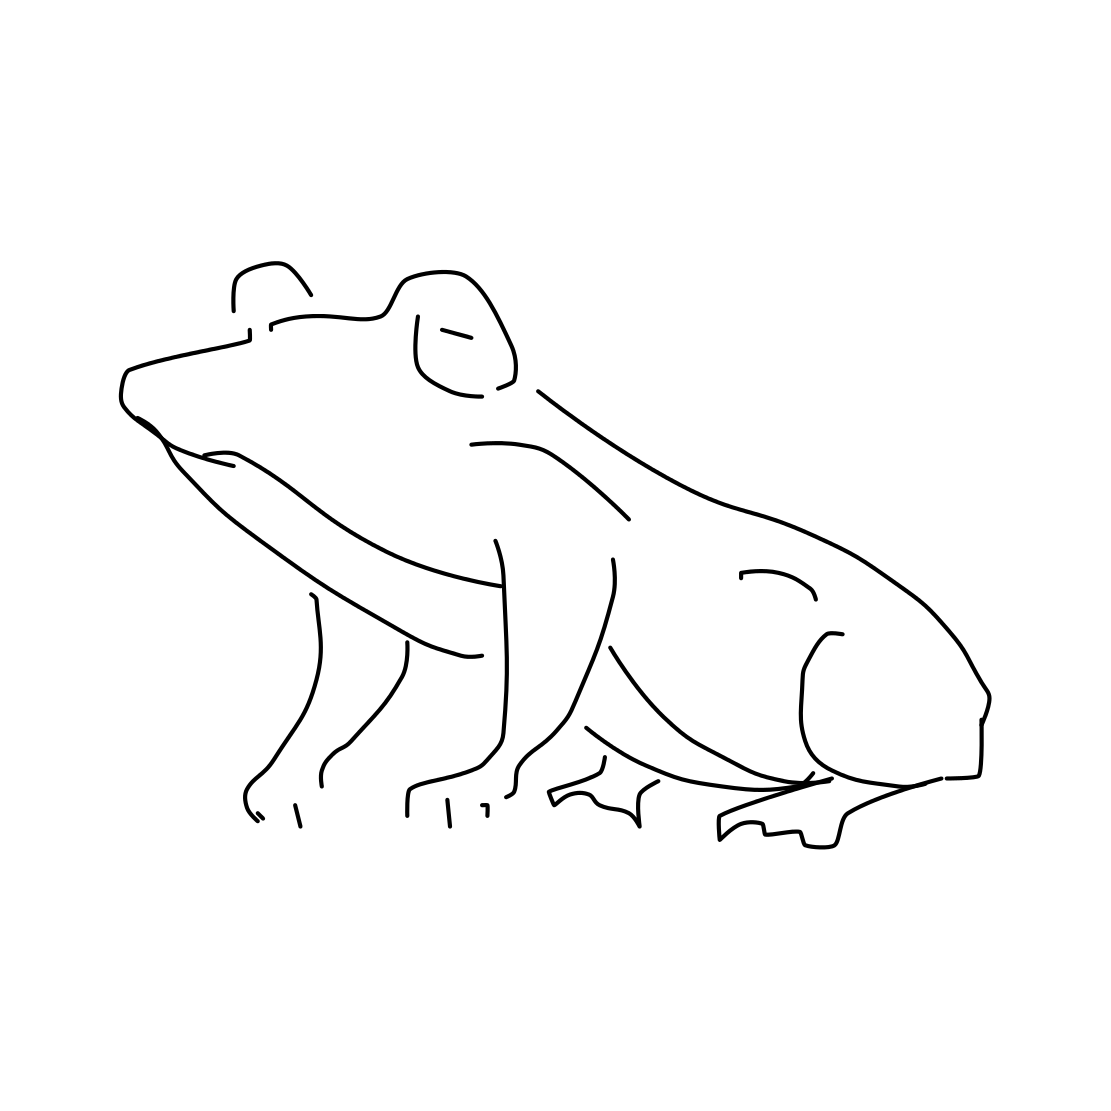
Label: frog